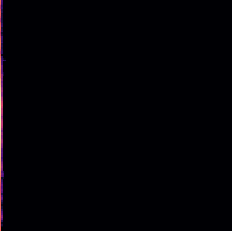
Sound class: Frog